Question: I'm trying to save an image using System.Drawing.Save() and I keep getting a Invalid Parameter exception.
Can somebody please take a look at my code and tell me what I'm doing wrong.
Here is the code that generates the barcode image.
'''
public class BarcodeHelper
{
Font barcodeFont;
public BarcodeHelper()
{
PrivateFontCollection fonts;
FontFamily family = LoadFontFamily("~/../fonts/Code128bWin.ttf", out fonts);
barcodeFont = new Font(family, 20.0f);
// when done:
barcodeFont.Dispose();
family.Dispose();
family.Dispose();
}
public FontFamily LoadFontFamily(string fileName, out PrivateFontCollection fontCollection)
{
fontCollection = new PrivateFontCollection();
fontCollection.AddFontFile(fileName);
return fontCollection.Families[0];
}
public Image GenerateBarcode(string barcodeText)
{
Image barcodeImage;
using (barcodeImage = Image.FromFile(@"C:\Users\Administrator\Desktop\YodelShipping\YodelShipping\images\barcode.bmp"))
{
using (Graphics g = Graphics.FromImage(barcodeImage))
{
g.DrawString(barcodeText,
new Font(barcodeFont, FontStyle.Bold), Brushes.Black,
barcodeImage.Height /2, barcodeImage.Width / 2);
}
}
return barcodeImage;
}
}
'''
Here is where I call the code to create and save the barcode image. I'm getting the exception, when calling the Save() method.
'''
System.Drawing.Image img = barcodeHelper.GenerateBarcode("2lgbub51aj+<PHONE>");
img.Save("~/images/barcode.png");
'''

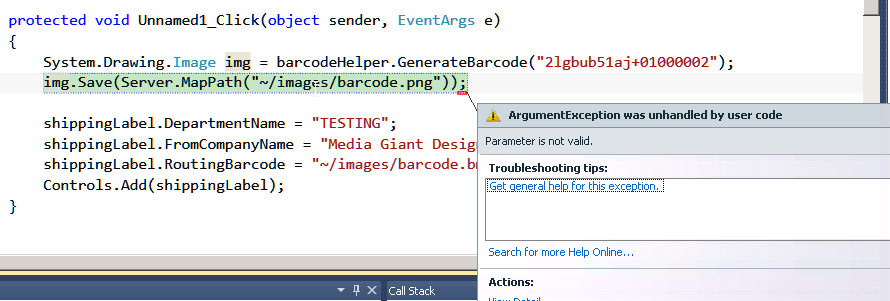
Answer: '''
protected void Button1_Click(object sender, EventArgs e)
{
try
{
Barcode barcode = new Barcode();
BarcodeLib.TYPE type = BarcodeLib.TYPE.CODE93;
BarcodeLib.SaveTypes y = SaveTypes.JPG;
barcode.Encode(type, "12344");
barcode.SaveImage(Server.MapPath("~/Barcode\abc.jpg"), y);
Label1.Text = "Image Saved successfully";
}
catch (Exception EE)
{
EE.ToString();
}
}
'''